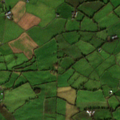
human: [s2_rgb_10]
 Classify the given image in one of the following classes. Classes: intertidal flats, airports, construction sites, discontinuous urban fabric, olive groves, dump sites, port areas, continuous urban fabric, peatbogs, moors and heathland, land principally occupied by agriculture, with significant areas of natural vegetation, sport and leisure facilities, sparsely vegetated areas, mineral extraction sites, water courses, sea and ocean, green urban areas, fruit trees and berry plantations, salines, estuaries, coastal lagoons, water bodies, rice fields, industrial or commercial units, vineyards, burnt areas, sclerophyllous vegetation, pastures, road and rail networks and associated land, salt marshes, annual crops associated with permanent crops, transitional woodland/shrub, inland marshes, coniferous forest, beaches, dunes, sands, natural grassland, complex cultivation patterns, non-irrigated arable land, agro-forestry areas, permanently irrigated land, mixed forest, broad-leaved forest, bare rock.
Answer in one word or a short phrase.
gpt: pastures